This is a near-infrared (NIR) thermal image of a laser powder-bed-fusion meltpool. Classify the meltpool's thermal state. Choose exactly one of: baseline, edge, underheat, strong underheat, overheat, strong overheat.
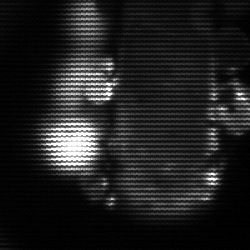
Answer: strong underheat